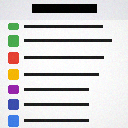
Screen state: on